Question: I want to add output from linux tool to the QTextEdit. Output from is very large - may be it's reason for why this code:
'''
m_pprocess = new QProcess();
m_pprocess->setCurrentWriteChannel(QProcess::StandardOutput);
m_pprocess->start("top -b -d 5.0");
connect(m_pprocess, &QProcess::readyReadStandardOutput, [this](){
m_ptexteditProcesses->clear();
QThread::msleep(1000);
QByteArray ba = m_pprocess->readAllStandardOutput();
m_ptexteditProcesses->append(ba);
qDebug() << ba.size();
m_ptexteditProcesses->verticalScrollBar()->triggerAction(QScrollBar::SliderToMinimum);
});
'''
behave the next manner:
1. Despite of update period for the top command 5 seconds, my QTextEdit updates twice with period 1 second and waiting remained 3 - 4 seconds for next top update. Thats why I add QThread::msleep(1000); - just to see this blinking in QTextEdit and recognize thats data writing entirely (if summarize all transaction in 5 second period).
2. qDebug() show me next picture (1'st number -> [1 sec] -> 2'nd number -> [3 sec] -> 4'th number -> [1 sec] -> ...):
<URL>
It looks like 'readAllStandardOutput();' reads not all standard output but 4096 bytes, and only then reads remained bytes (which is about 14000 i.e. there are no some read buffer limit)!
So I can't show entire output of command in my QTextEdit :) Please help me do this!
The adding 'm_pprocess->waitForReadyRead(1);' can be little fix like
'''
connect(m_pprocess, &QProcess::readyReadStandardOutput, [this](){
m_ptexteditProcesses->clear();
//QThread::msleep(1000);
QByteArray ba;
m_pprocess->waitForReadyRead(1);
ba.append(m_pprocess->readAllStandardOutput());
m_ptexteditProcesses->append(ba);
qDebug() << ba.size();
m_ptexteditProcesses->verticalScrollBar()->triggerAction(QScrollBar::SliderToMinimum);
});
'''
And produce this new one

but is there more elegant solution that allow read standard output in single step?
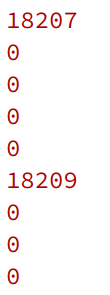
Answer: One possible solution is to make the "top" command run once and when the command is finished reading all the information, and to read it every T seconds then a QTimer can be used:
'''
m_pprocess = new QProcess();
m_pprocess->setCurrentWriteChannel(QProcess::StandardOutput);
m_pprocess->setProgram("top");
m_pprocess->setArguments({"-bn1"});
m_ptimer = new QTimer;
m_ptimer->setSingleShot(true);
m_ptimer->setInterval(5000);
connect(m_ptimer, &QTimer::timeout, m_pprocess, [this]{
m_pprocess->start();
});
connect(m_pprocess, QOverload<int, QProcess::ExitStatus>::of(&QProcess::finished), [this](){
m_ptexteditProcesses->clear();
QByteArray ba = m_pprocess->readAllStandardOutput();
m_ptexteditProcesses->append(ba);
qDebug() << ba.size();
m_ptexteditProcesses->verticalScrollBar()->triggerAction(QScrollBar::SliderToMinimum);
m_ptimer->start();
});
m_pprocess->start();
'''